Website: apple
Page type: customer-info-address
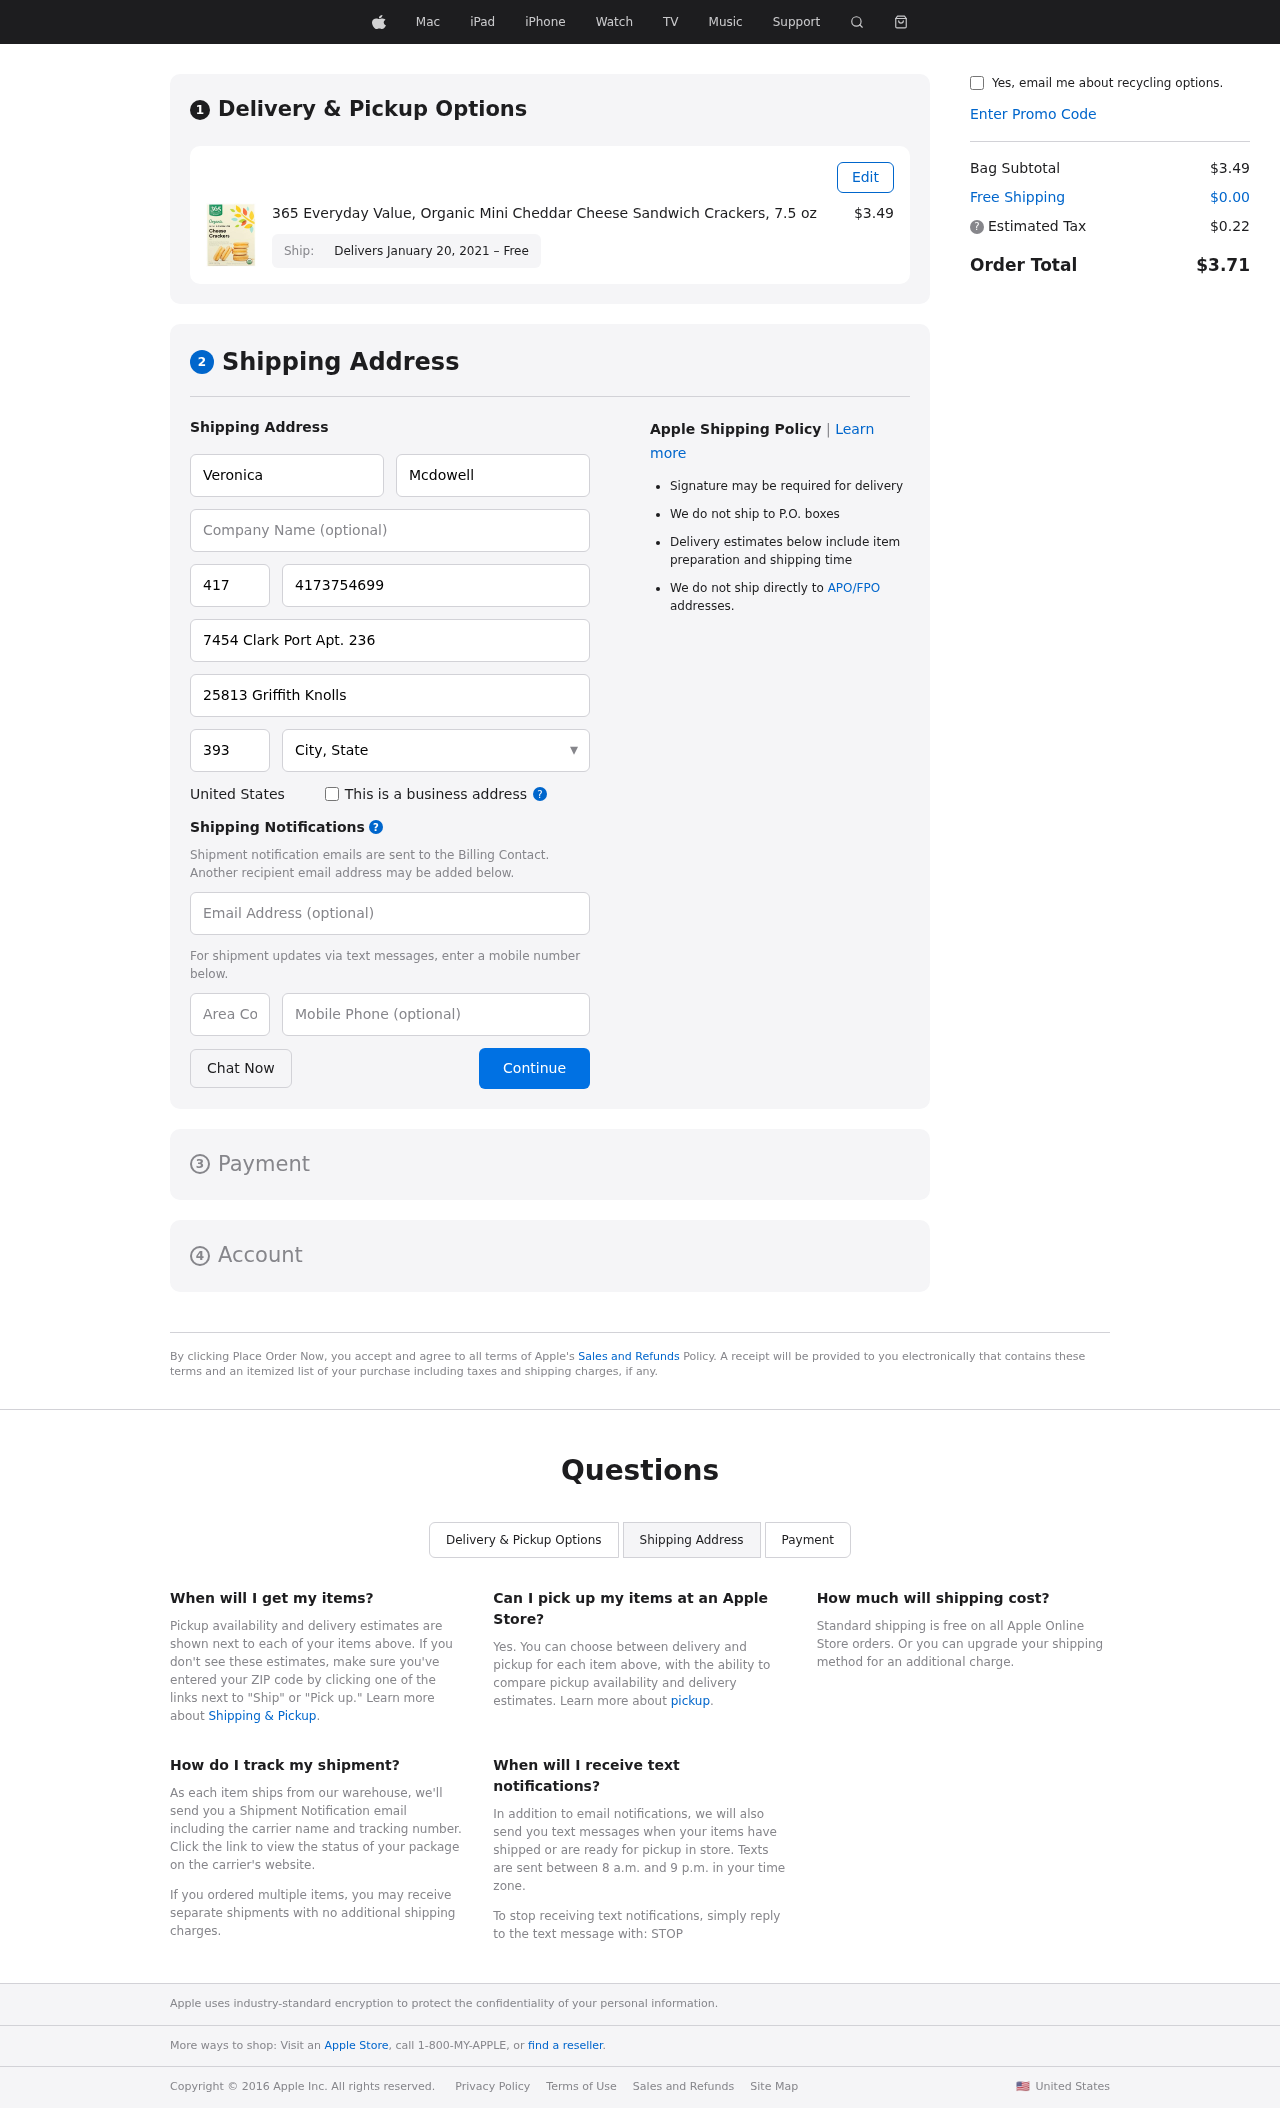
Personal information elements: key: PII_CITY_STATE
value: Kirbyfurt, LA
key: PII_COUNTRY
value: United States
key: PII_EMAIL
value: veronica_mcdowell@yahoo.com
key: PII_FIRSTNAME
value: Veronica
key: PII_LASTNAME
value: Mcdowell
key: PII_PHONE
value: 4173754699
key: PII_PHONE_AREA
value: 417
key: PII_POSTCODE
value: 39383
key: PII_STREET
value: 7454 Clark Port Apt. 236
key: PII_STREET2
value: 25813 Griffith Knolls
Product elements: key: PRODUCT1_NAME
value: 365 Everyday Value, Organic Mini Cheddar Cheese Sandwich Crackers, 7.5 oz
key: PRODUCT1_PRICE
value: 3.49
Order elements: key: ORDER_DELIVERY_DATE
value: Delivers January 20, 2021 – Free
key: ORDER_SUBTOTAL
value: $3.49
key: ORDER_SHIPPING_COST
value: $0.00
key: ORDER_TAX
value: $0.22
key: ORDER_TOTAL
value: $3.71